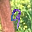
Label: 9